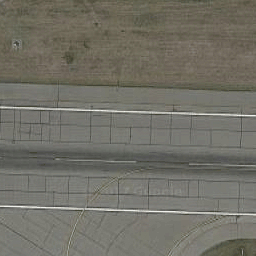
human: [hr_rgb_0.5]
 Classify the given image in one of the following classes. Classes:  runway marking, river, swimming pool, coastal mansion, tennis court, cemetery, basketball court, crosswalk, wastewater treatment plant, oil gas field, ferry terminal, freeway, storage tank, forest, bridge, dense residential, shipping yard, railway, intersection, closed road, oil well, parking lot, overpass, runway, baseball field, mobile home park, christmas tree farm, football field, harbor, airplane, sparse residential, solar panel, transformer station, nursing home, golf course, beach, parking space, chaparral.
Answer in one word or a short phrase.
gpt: runway